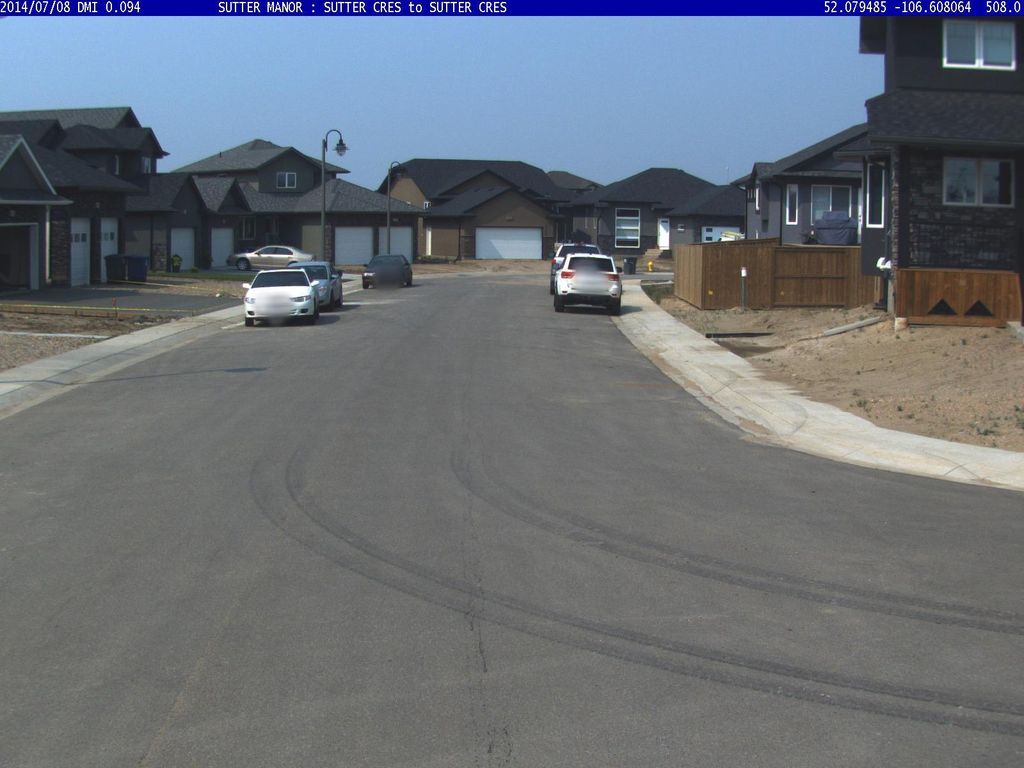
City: saskatoon